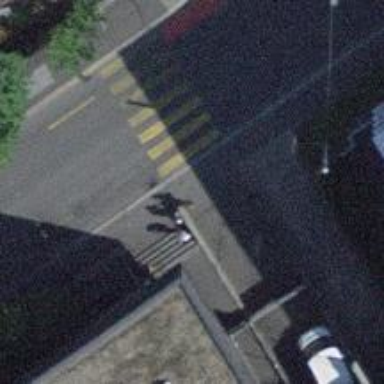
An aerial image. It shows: Kerb serving as barrier.